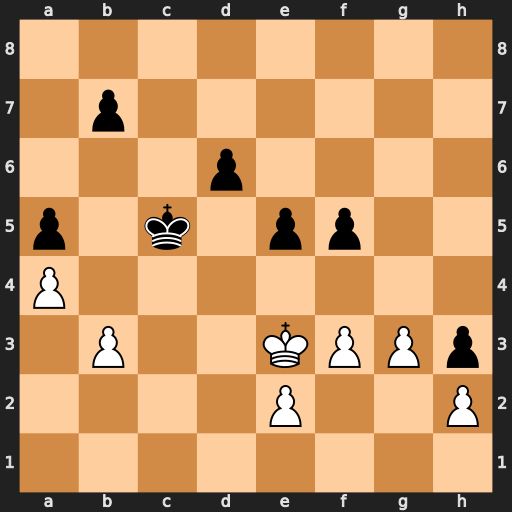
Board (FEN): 8/1p6/3p4/p1k1pp2/P7/1P2KPPp/4P2P/8
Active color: w
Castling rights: -
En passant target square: -
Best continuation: g4 fxg4 fxg4